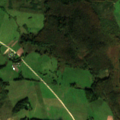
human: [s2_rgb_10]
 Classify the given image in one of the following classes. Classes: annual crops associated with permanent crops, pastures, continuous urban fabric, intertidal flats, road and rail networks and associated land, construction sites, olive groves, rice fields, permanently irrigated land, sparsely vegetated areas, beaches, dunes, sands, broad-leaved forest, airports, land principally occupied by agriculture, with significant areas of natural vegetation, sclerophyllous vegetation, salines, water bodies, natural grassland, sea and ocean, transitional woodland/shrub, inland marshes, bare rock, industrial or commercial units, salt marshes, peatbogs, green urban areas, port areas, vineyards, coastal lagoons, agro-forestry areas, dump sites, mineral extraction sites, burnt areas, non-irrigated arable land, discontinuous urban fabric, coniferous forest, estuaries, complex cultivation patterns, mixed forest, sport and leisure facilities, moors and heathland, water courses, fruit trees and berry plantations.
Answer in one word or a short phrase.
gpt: non-irrigated arable land, pastures, complex cultivation patterns, land principally occupied by agriculture, with significant areas of natural vegetation, broad-leaved forest, coniferous forest, mixed forest